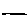
Label: line